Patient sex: M
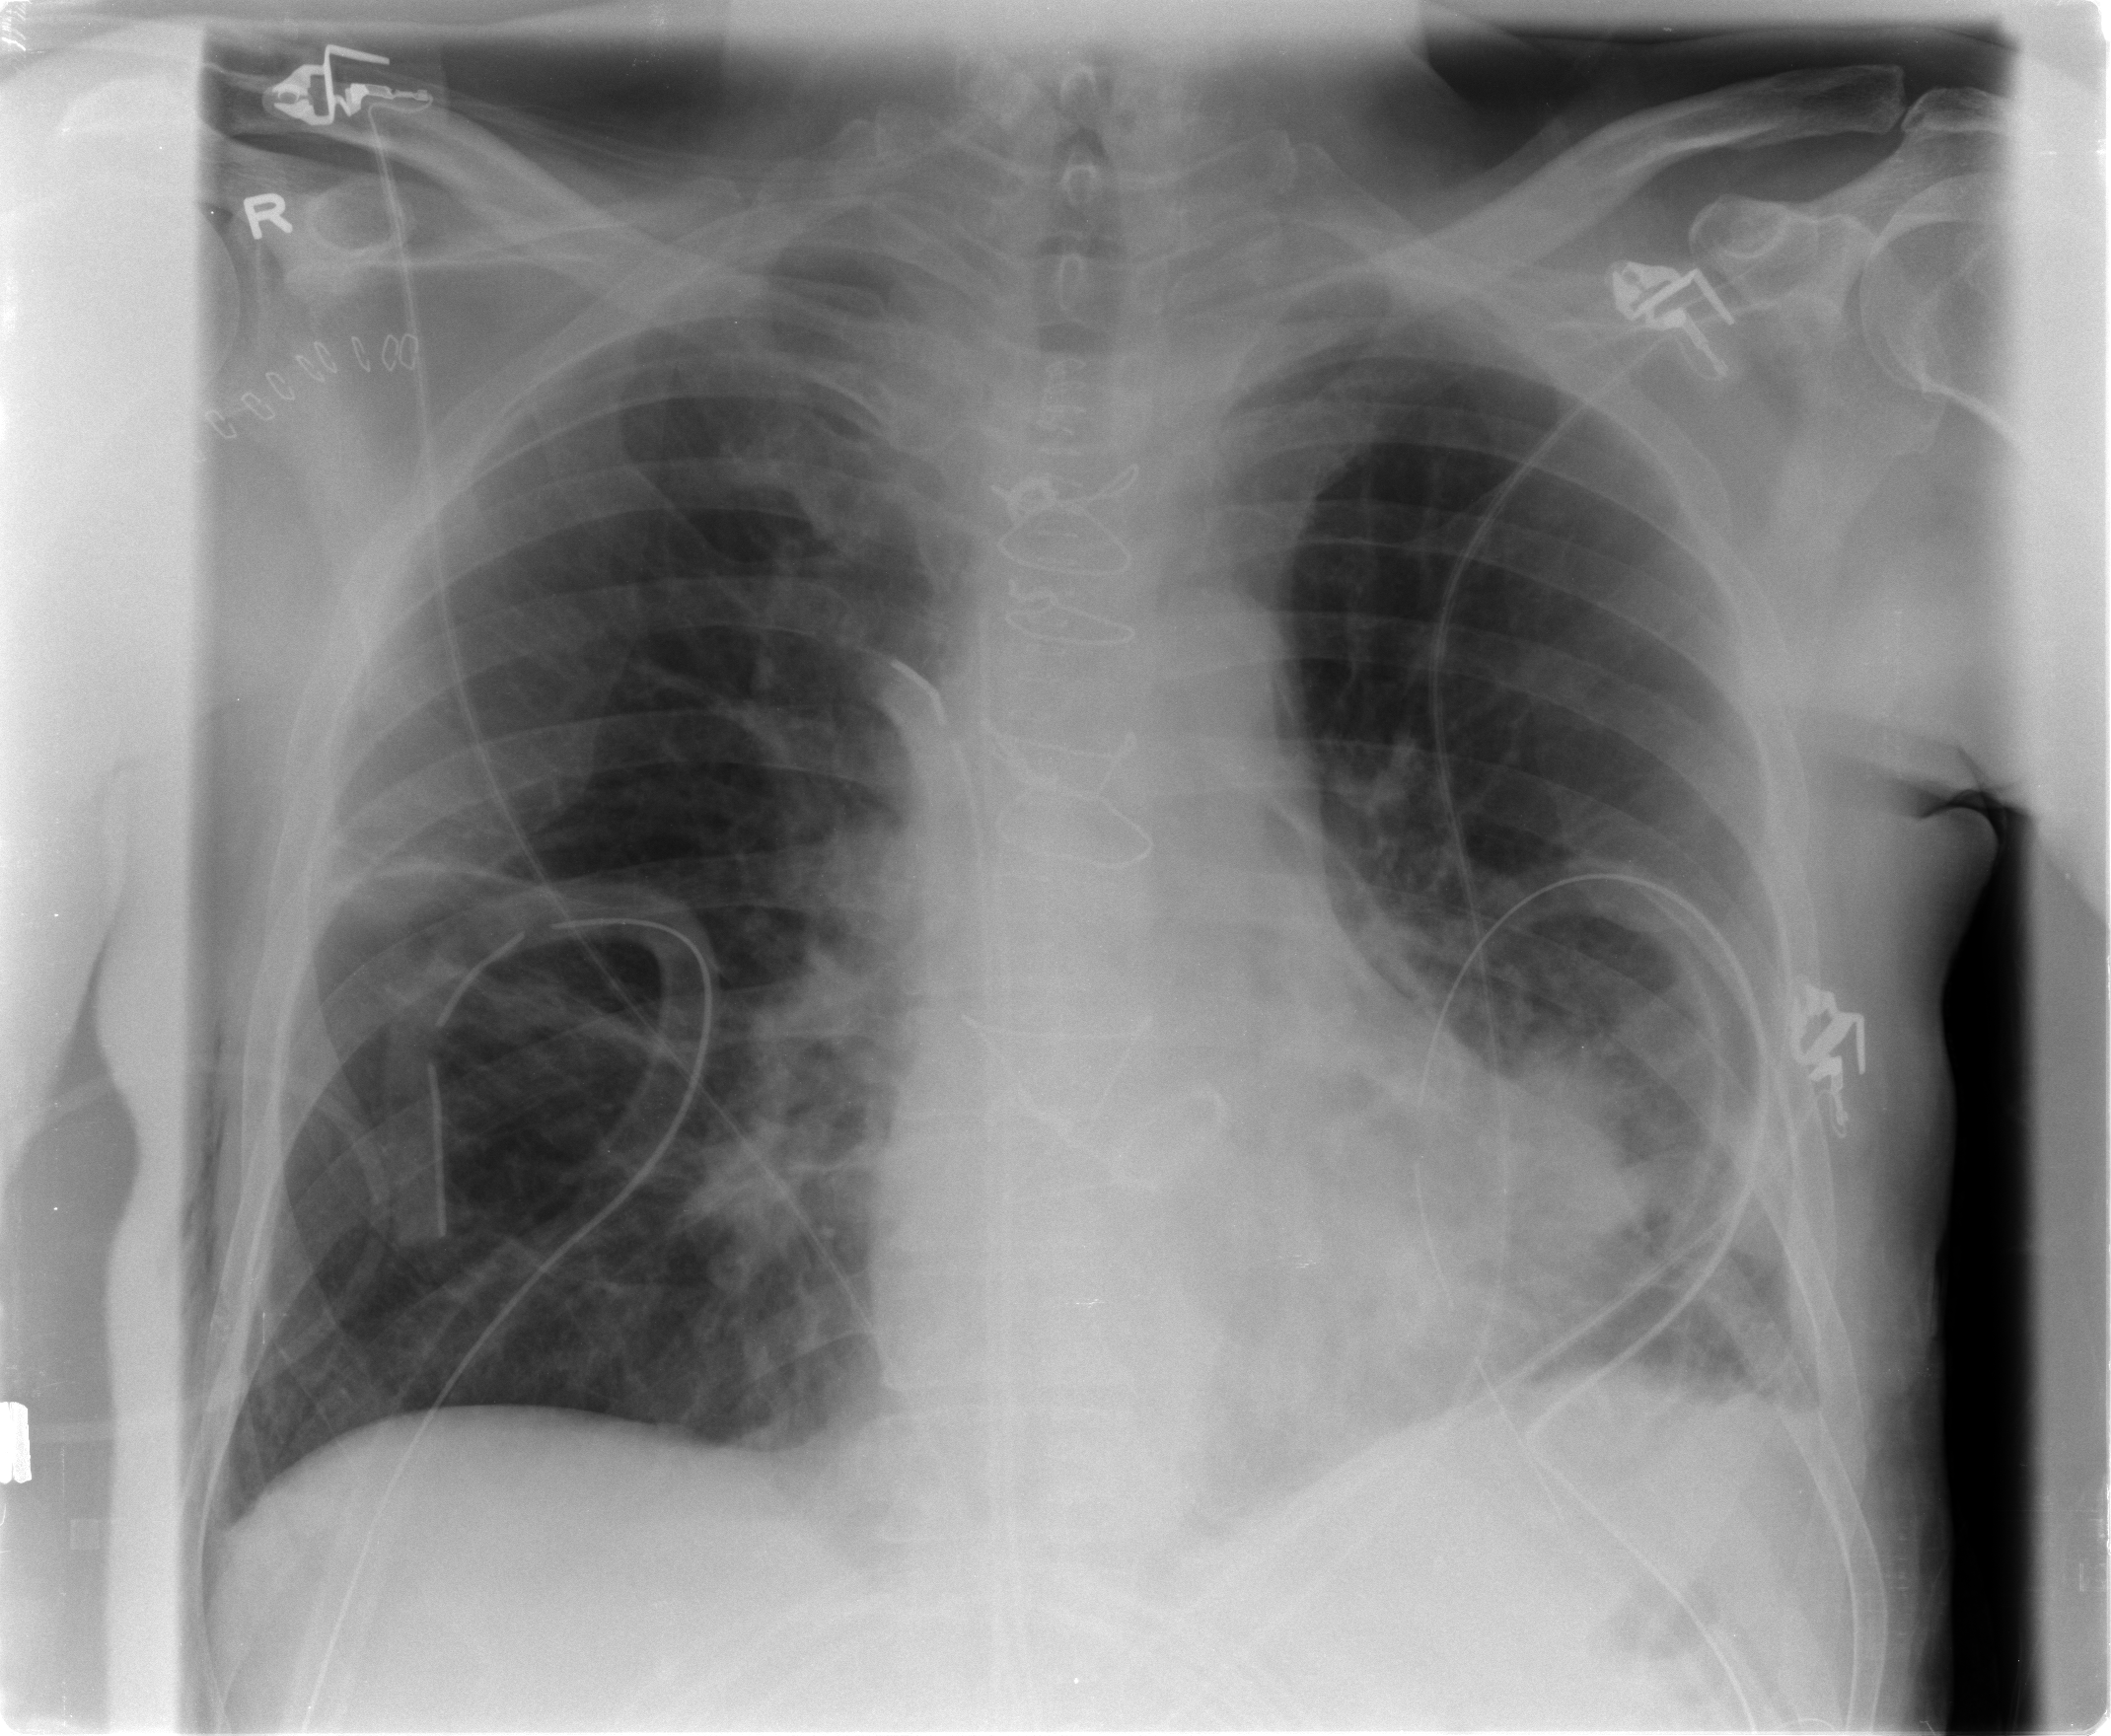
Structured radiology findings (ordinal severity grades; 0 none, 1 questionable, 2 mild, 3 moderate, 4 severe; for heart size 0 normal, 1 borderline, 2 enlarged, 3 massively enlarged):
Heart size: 1
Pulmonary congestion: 0
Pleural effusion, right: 0
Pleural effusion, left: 1
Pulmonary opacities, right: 0
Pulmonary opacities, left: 1
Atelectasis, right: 2
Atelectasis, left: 2